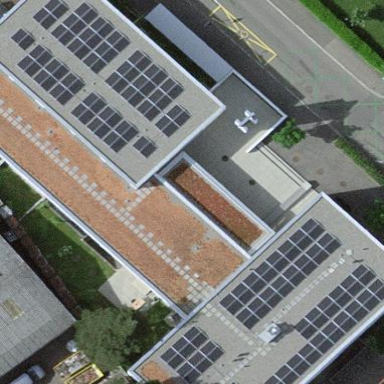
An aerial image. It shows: School.